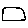
Label: square